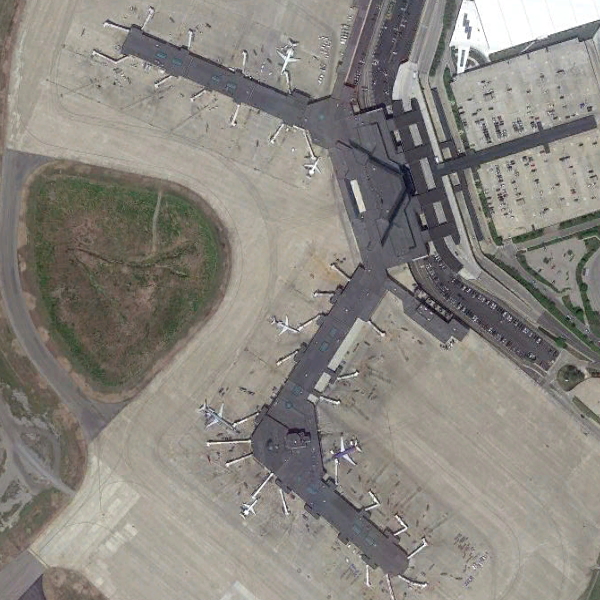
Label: Airport